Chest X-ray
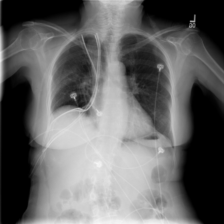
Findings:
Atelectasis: negative
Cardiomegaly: negative
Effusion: negative
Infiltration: negative
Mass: negative
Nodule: negative
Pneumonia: negative
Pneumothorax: negative
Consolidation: negative
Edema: negative
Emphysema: positive
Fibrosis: negative
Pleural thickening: negative
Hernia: negative